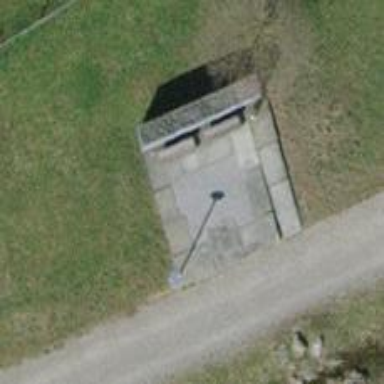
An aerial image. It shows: Bench for seating.